Question: I would like to know the best way/correct way to achieve from following layout? I want to place an UIImageView outside of UITableViewCell in a UITableView with static cells.

I have done the following by subclassing UITableViewCell for the cells in section 1 using the following code
'''
- (void)setFrame:(CGRect)frame {
frame.size.width -= 125.0;
[super setFrame:frame];
}
'''
In the UITableViewController's viewDidLoad I add the UIImageView and position it according to the width of the custom UITableViewCell.
This sort of works, but i'm not sure how to deal with rotation and also if what i've done so far would be the correct way?
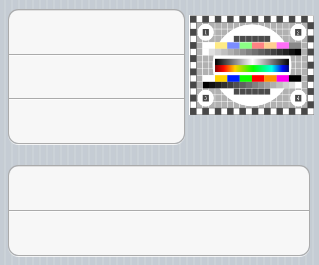
Answer: I managed to produce what I wanted using the follow, this is proberly not the best way or cleanest way but as no one from StackOverFlow gave any better suggestions I thought I better answer this.
I subclassed the first 3 UITableViewCells and set a frame size to take into account the size of my image.
'''
- (void)setFrame:(CGRect)frame {
float cellWidth = (frame.size.width - 345);
frame.size.width = cellWidth;
[super setFrame:frame];
'''
}
Then in my UITableViewController's viewDidLoad I create and position the UIImageView using the first static cell in the tableview as an IBOutlet ("firstCell"). I then set the autoResizingMask which sorts out rotation and finally add the UIImageView to the view.
'''
//Create and position the image view
UIImageView *imageView = [[UIImageView alloc] initWithFrame:CGRectMake((firstCell.frame.size.width), (firstCell.frame.origin.y + 70), 300, 137)];
// Add border and round corners of image view to make style look a little like tableviewcells
[imageView.layer setBorderColor:[UIColor colorWithWhite:0 alpha:0.5].CGColor];
[imageView.layer setBorderWidth:2.0];
[imageView.layer setCornerRadius:5.0];
[imageView setClipsToBounds:YES];
//Set the image in the image view
UIImage *image = [UIImage imageNamed:@"defaultPicture.png"];
imageView.image = image;
//Set resizing of image view for when view is rotated
imageView.contentMode = UIViewContentModeRedraw;
imageView.autoresizingMask = UIViewContentModeScaleAspectFit;
//Add tap gesture for imageview to initiate taking picture.
imageView.userInteractionEnabled = YES;
UITapGestureRecognizer *imageViewTap = [[UITapGestureRecognizer alloc] initWithTarget:self action:@selector(takePicture:)];
[imageView addGestureRecognizer:imageViewTap];
//Add image view to view
[self.view addSubview:imageView];
'''

This has not been fully tested and i'm sure isn't a great implementation, but its a starting point for the effect i'm after. Please reply if you know of a better way.
Note: The above code is written for my app on the iPad but screenshots are from testing I did on iPhone